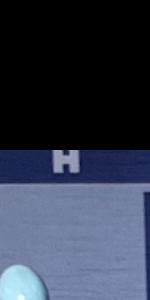
Label: Empty